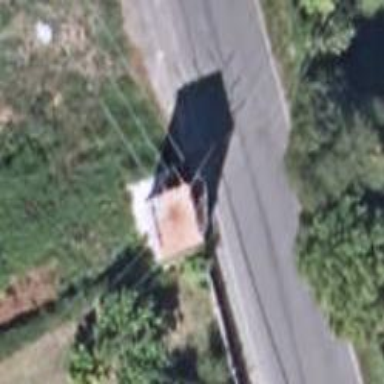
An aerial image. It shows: Transformer.